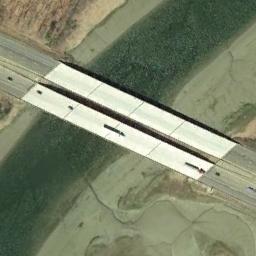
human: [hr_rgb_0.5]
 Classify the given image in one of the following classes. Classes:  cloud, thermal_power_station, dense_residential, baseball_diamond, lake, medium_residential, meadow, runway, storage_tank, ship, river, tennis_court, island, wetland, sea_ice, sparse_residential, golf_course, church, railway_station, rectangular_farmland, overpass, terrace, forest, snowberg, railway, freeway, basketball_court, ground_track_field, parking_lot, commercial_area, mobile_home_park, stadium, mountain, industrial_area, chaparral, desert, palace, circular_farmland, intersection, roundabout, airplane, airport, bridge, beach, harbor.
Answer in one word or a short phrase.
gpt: bridge